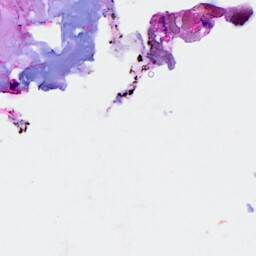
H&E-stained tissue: Breast